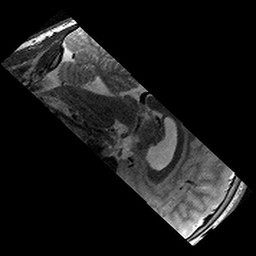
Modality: T2w
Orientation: sagittal
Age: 12
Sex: male
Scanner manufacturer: siemens
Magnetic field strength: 3 T
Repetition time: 9.23 s
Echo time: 0.067 s